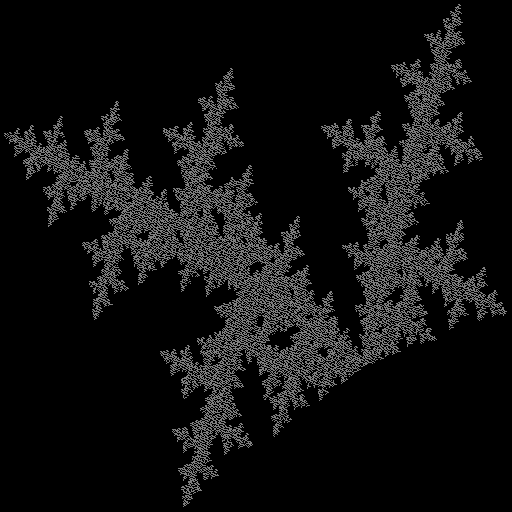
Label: a3